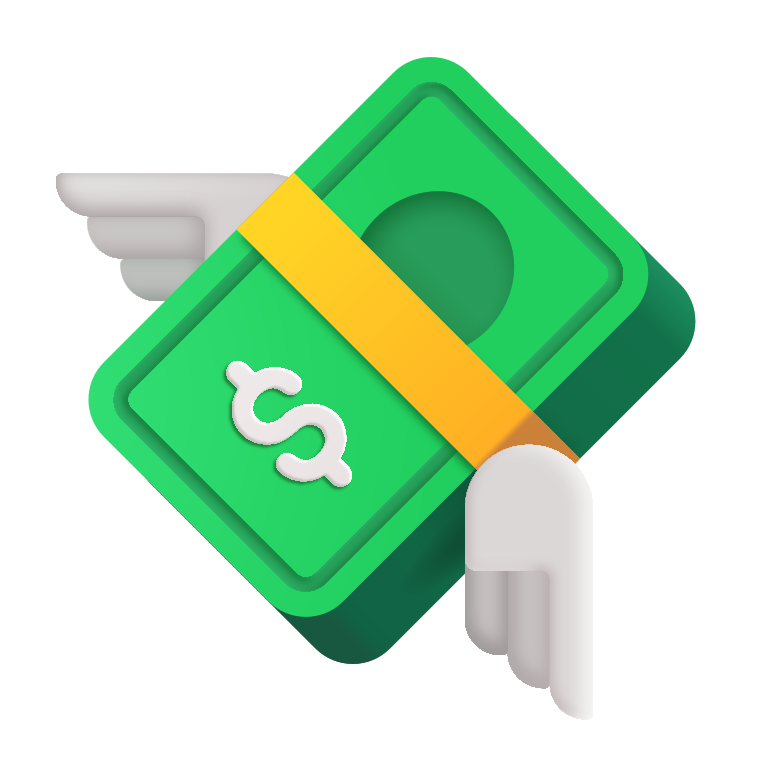
money with wings color